Question: I have a jQuery dialog where buttons are separated from content by a solid line. Is it possible to remove this line? I didn't find a way to do this.

Thanks.
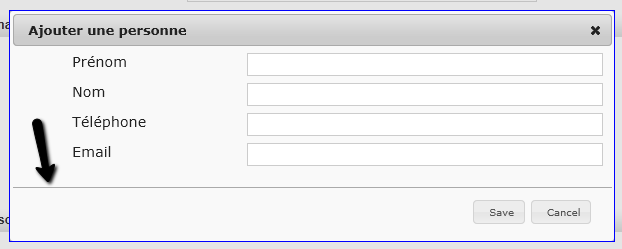
Answer: Caught with 'Firebug' :
'''
.ui-dialog .ui-dialog-buttonpane { border-width: 0 !important; }
'''